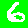
Digit: 6